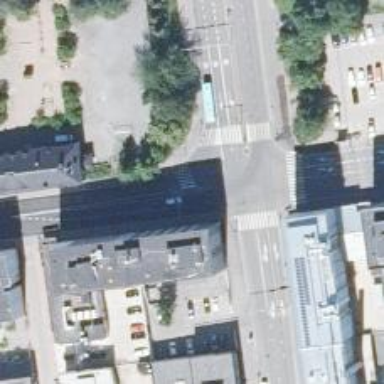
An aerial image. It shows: Crossing on asphalt cycleway.